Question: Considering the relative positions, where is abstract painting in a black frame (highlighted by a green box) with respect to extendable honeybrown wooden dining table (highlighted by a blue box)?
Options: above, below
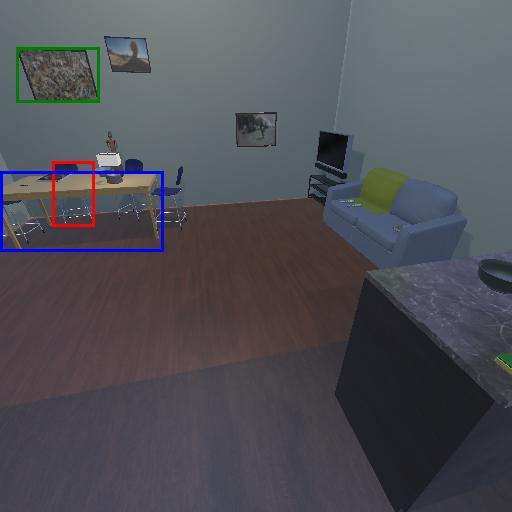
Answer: above